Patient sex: M
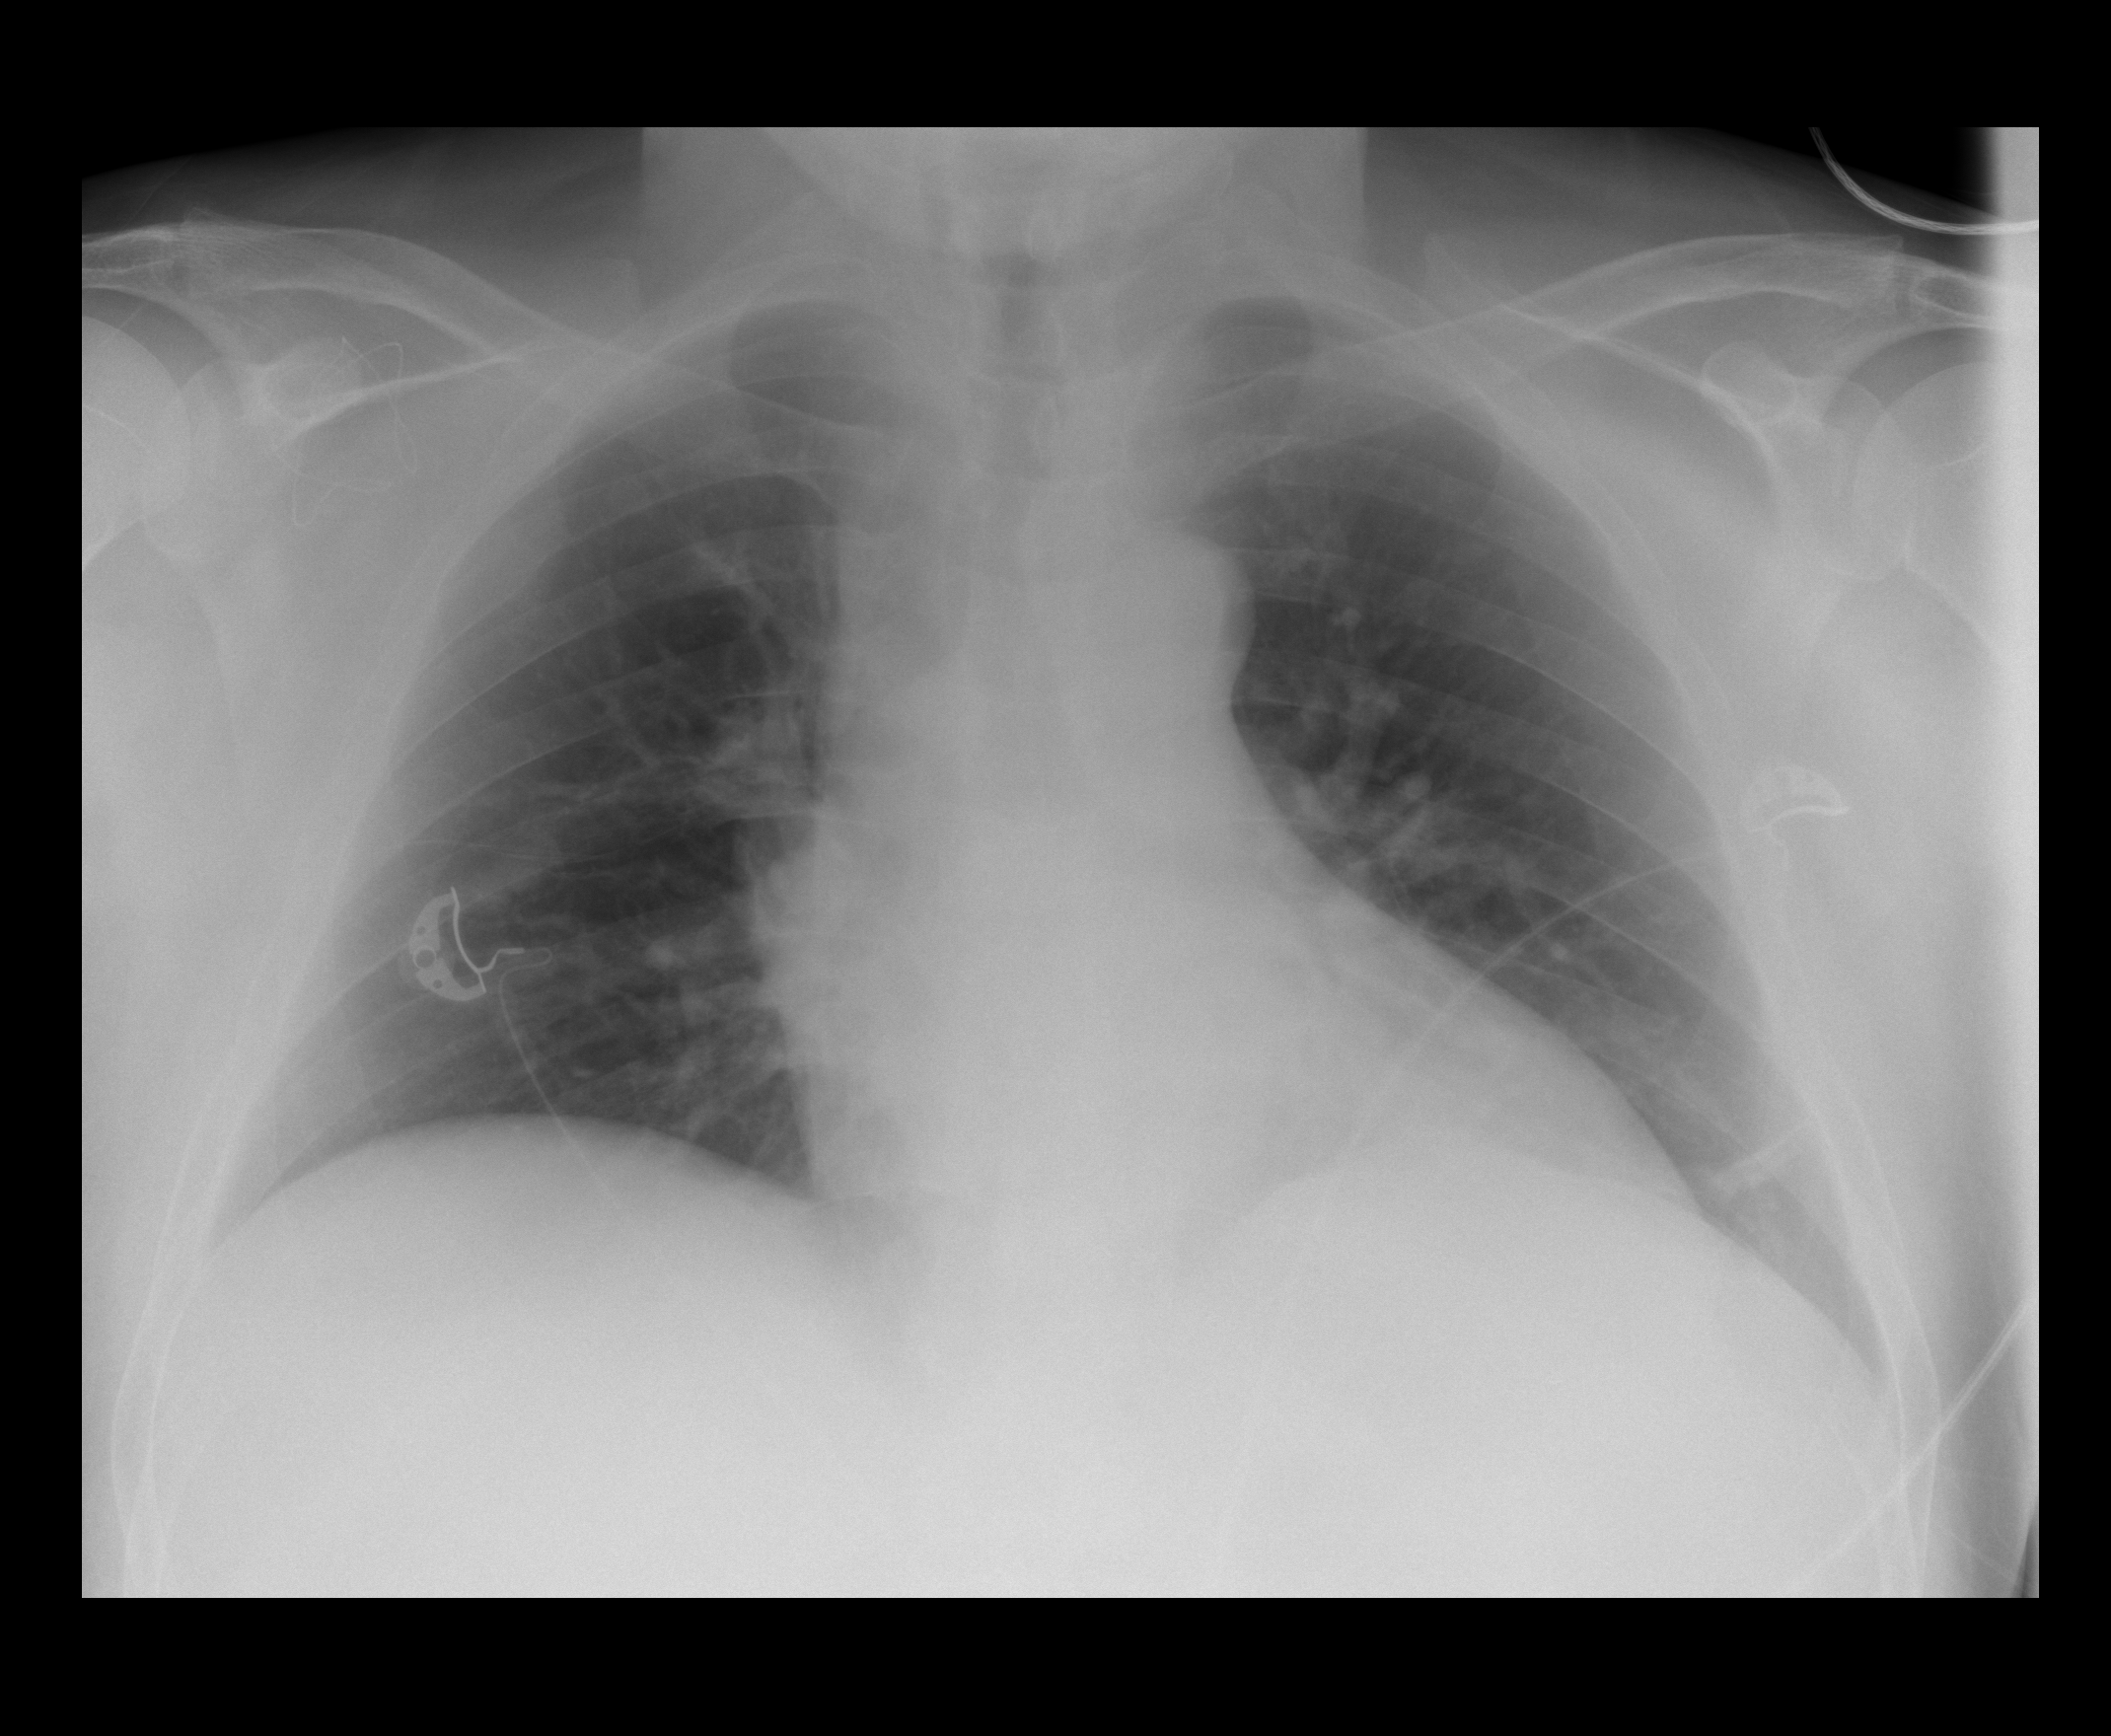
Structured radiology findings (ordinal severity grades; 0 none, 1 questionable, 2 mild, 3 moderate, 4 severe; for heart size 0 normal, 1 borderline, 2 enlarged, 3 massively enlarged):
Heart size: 2
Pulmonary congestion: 0
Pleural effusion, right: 0
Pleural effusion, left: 0
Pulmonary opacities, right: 0
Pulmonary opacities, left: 0
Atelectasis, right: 0
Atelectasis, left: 2